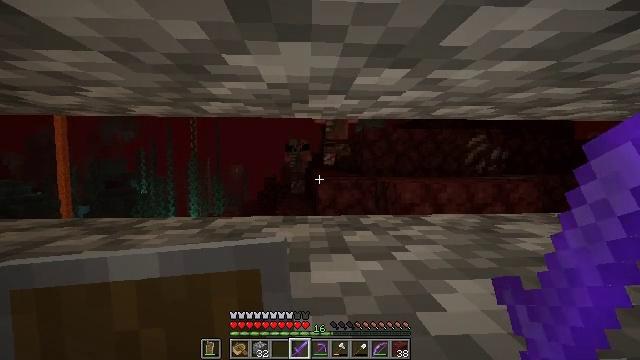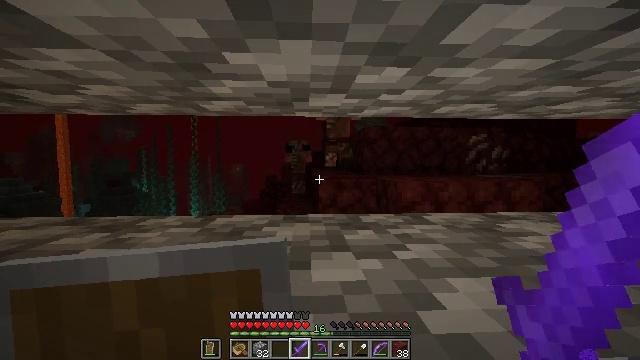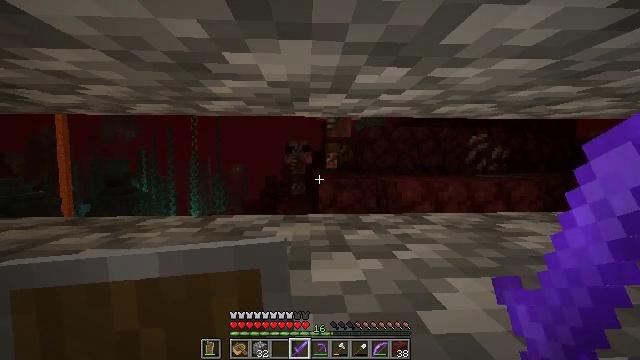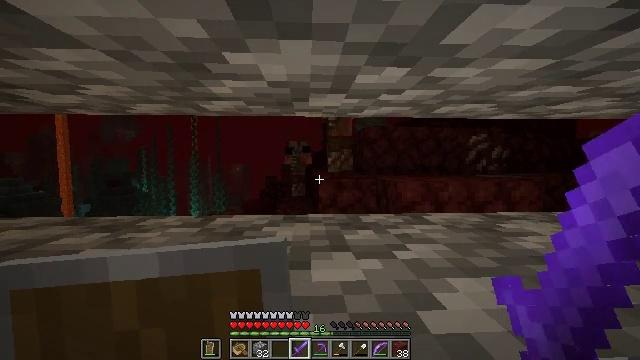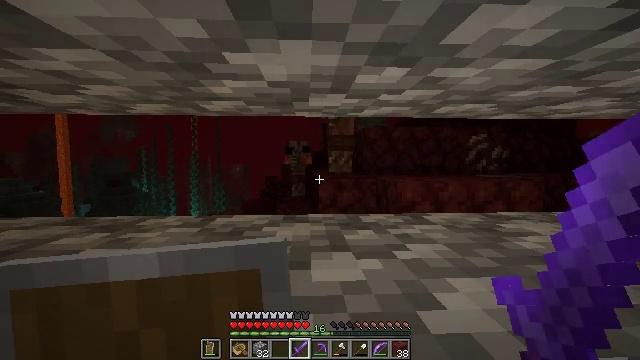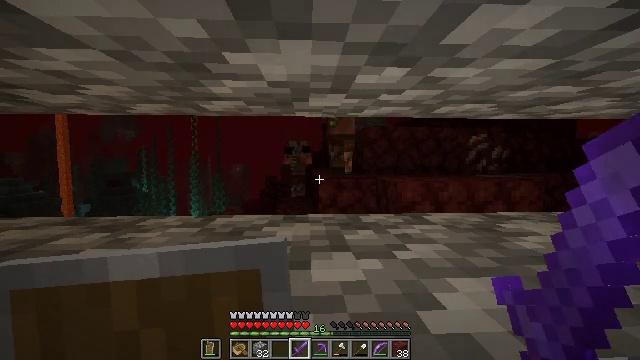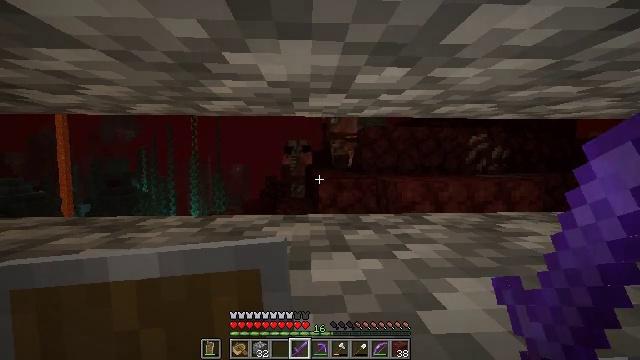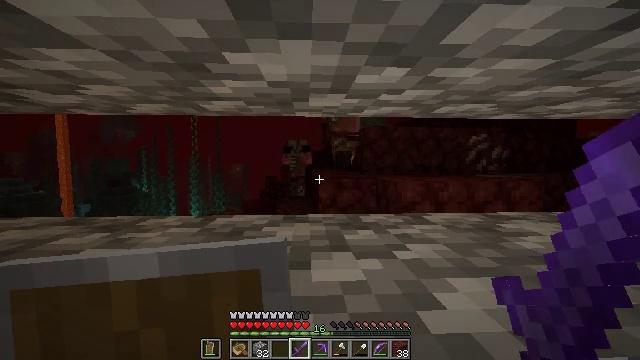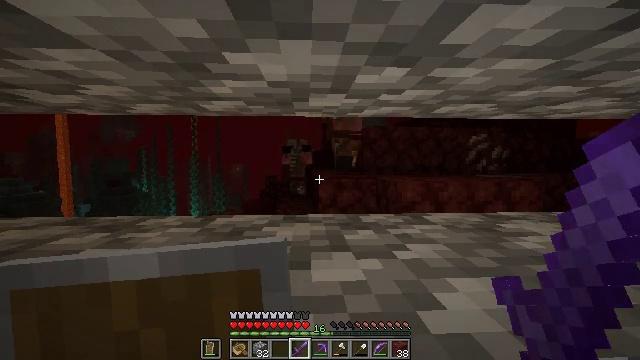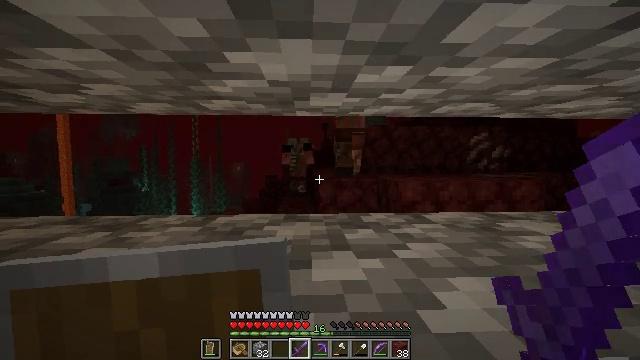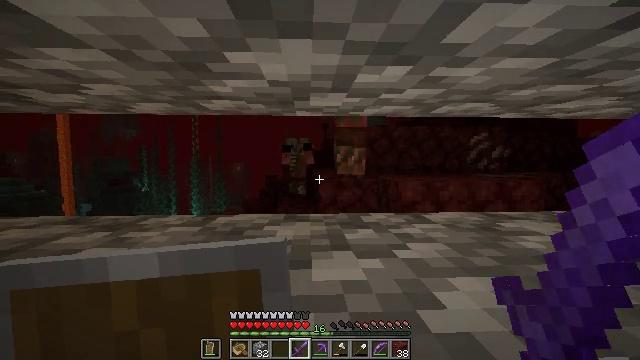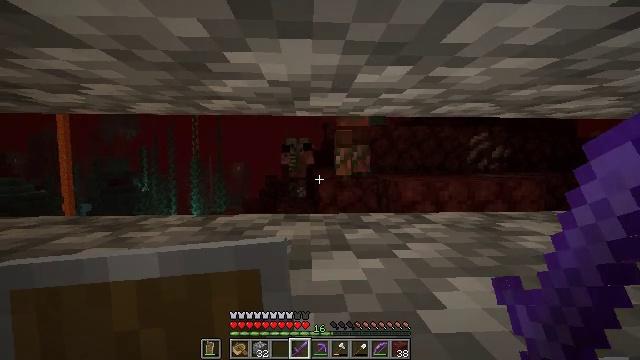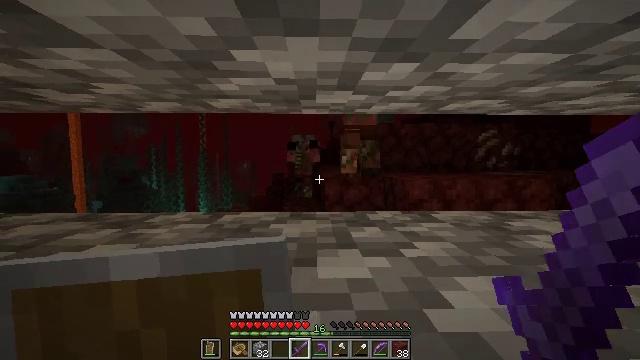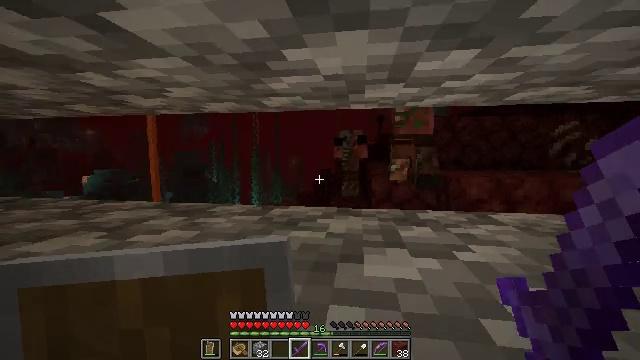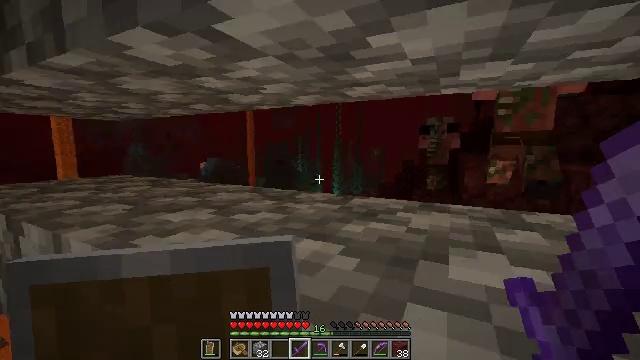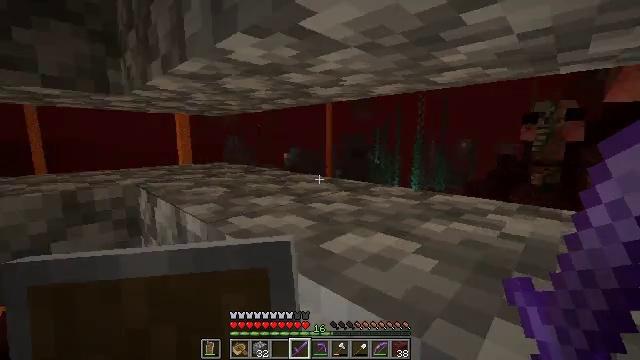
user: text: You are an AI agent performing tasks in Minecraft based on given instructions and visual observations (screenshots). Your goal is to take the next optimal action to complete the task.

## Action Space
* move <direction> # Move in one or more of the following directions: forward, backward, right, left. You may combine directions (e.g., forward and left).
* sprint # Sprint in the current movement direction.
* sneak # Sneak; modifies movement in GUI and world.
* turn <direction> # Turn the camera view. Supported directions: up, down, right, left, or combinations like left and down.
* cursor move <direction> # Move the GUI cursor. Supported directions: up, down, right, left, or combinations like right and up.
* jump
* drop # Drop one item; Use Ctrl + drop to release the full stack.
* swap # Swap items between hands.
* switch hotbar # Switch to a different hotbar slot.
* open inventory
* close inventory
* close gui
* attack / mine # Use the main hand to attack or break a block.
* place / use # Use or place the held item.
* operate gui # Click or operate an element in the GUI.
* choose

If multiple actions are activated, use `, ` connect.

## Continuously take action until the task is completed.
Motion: motion action
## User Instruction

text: Combat the zombified piglin.
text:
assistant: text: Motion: sneak
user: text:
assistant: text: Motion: sneak
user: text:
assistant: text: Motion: sneak
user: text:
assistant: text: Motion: sneak
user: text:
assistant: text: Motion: sneak
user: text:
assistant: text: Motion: sneak
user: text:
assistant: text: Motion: sneak
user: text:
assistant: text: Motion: sneak
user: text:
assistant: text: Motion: sneak
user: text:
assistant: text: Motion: sneak
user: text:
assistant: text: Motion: sneak
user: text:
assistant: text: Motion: sneak, turn left
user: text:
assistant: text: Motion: sneak, turn left
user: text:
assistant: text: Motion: sneak, turn left and down
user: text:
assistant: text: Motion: sneak, turn left and down
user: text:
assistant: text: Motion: sneak, turn left
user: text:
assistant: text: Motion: sneak, turn left
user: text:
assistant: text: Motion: sneak, turn left
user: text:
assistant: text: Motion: sneak, turn left and down
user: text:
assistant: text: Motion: sneak, turn left and down
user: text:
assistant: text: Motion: sneak, turn left
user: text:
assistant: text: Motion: sneak
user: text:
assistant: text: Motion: sneak, turn left
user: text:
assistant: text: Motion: sneak, turn left
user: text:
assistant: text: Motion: sneak, turn left and down
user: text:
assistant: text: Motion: sneak, turn down
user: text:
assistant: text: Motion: sneak, turn down
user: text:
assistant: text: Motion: sneak, turn down
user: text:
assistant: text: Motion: sneak, turn right and down
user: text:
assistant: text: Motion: sneak, turn down